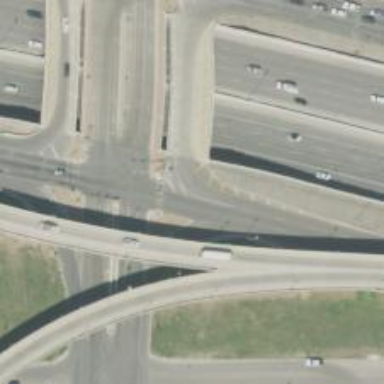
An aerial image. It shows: Secondary link road.